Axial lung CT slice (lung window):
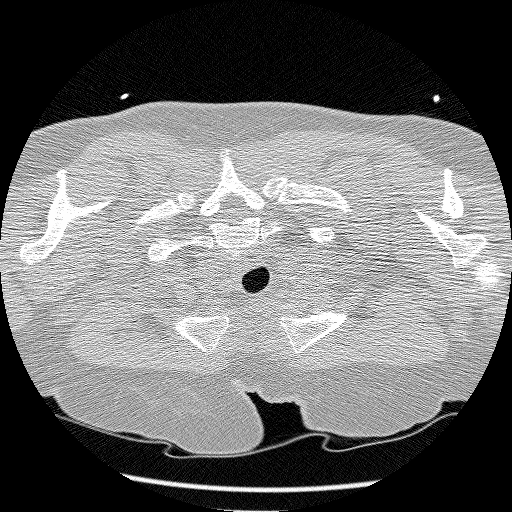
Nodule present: no